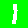
Digit: 1